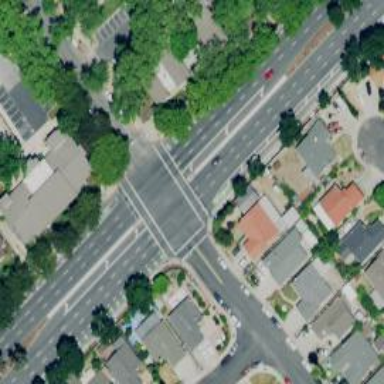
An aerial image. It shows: Solid stop line on the road.